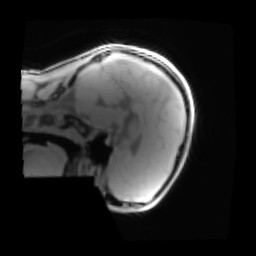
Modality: PDw
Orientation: sagittal
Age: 15
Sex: male
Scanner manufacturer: siemens
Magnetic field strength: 3 T
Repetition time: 0.25 s
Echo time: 0.00103 s